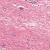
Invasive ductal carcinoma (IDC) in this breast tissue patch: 0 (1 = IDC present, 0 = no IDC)